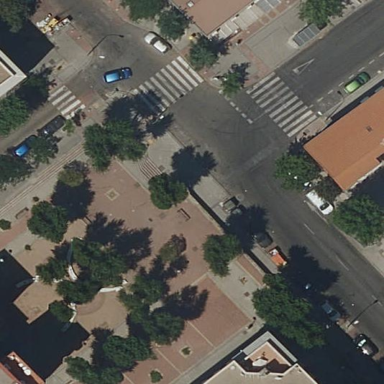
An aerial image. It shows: Pedestrian road.